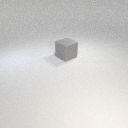
large gray rubber cube